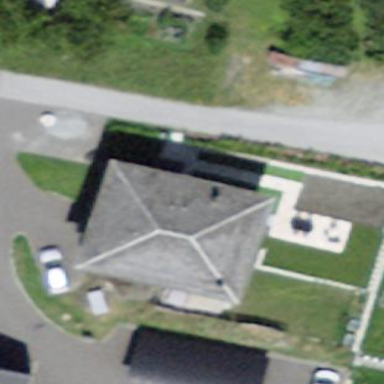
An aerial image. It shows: Simple and straightforward house.